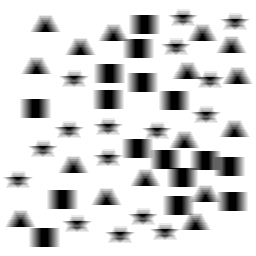
Squares: 16
Triangles: 16
Stars: 16
Total shapes: 48